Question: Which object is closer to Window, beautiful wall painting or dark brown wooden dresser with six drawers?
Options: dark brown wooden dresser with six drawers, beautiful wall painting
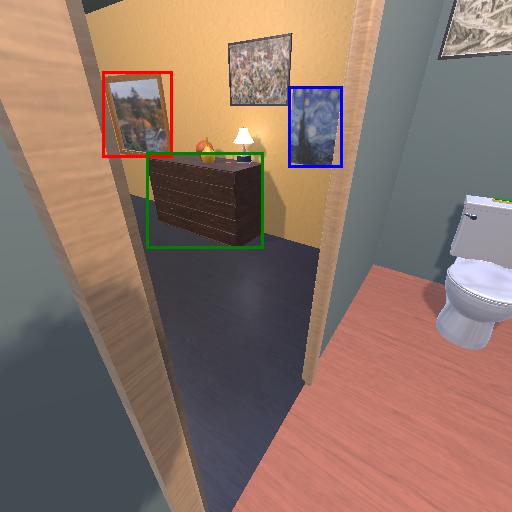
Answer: dark brown wooden dresser with six drawers